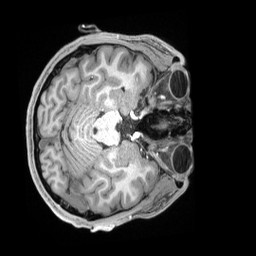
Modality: T1w
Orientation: axial
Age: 22
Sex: male
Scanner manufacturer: siemens
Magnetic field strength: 3 T
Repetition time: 2.4 s
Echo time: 0.00226 s